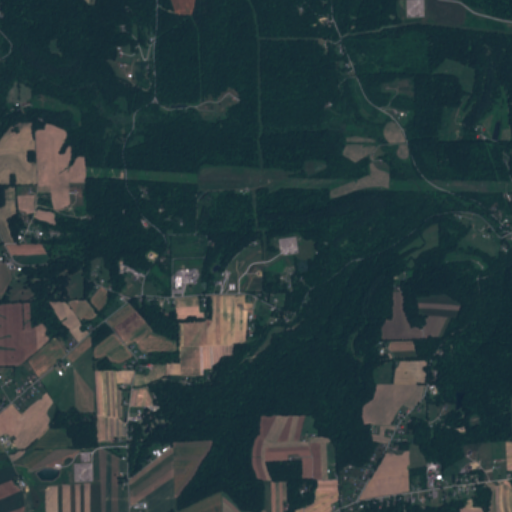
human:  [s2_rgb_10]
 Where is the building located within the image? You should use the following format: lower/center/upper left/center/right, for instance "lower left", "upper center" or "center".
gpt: The building is located in the lower left of the image.
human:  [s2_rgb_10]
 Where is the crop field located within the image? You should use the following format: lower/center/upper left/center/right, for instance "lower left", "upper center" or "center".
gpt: There is no crop field in the image.